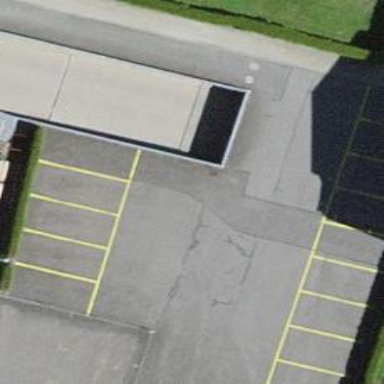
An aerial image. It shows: Parking area.